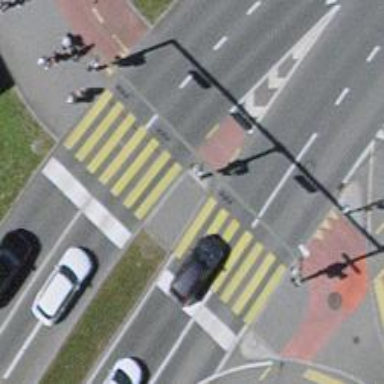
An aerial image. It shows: Footway that serves as traffic island.